Interaction volume radius: 10 \u00c5
Interaction volume height: 10 \u00c5
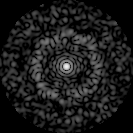
Disorder parameter: 0.8496